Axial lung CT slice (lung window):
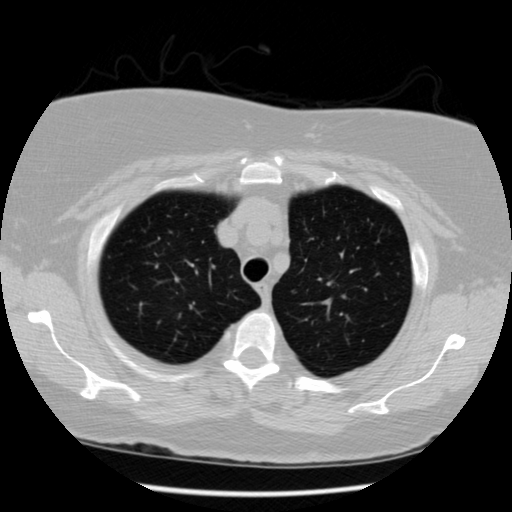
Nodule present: no